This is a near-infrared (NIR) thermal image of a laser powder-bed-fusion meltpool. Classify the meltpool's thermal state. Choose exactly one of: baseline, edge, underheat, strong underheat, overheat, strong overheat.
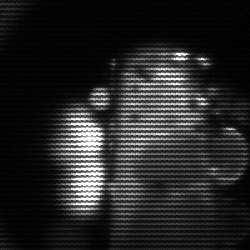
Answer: strong underheat